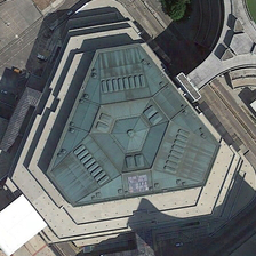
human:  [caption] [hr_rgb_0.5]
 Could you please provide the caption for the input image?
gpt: A green tree is close to a large triangular center building.

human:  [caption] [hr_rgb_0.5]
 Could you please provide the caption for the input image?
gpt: The green trees are near the Grand Triangle Center Building.

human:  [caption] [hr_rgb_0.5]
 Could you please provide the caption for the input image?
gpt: The vicinity of the Grand Triangle Center Building is shaded by trees.

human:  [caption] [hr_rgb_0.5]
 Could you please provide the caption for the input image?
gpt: Green trees are near a large triangular building.

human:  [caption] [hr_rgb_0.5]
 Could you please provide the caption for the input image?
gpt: A green tree is located near the center of a large triangle.